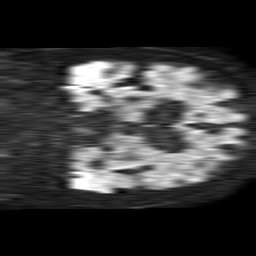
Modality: TRACE
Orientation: coronal
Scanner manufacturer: philips
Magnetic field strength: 1.5 T
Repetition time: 4.6 s
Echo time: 0.08631 s